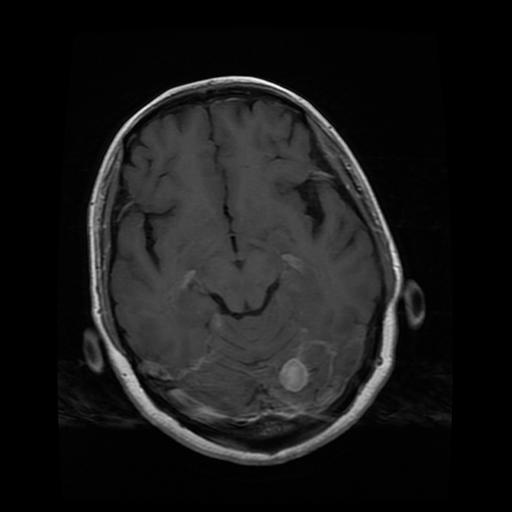
Label: meningioma